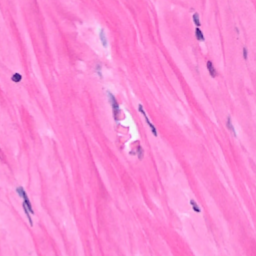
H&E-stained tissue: Breast